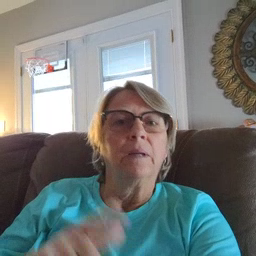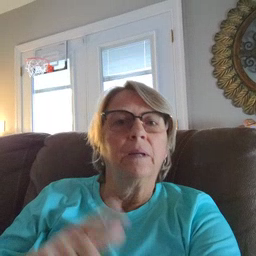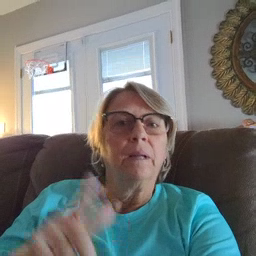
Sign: blow